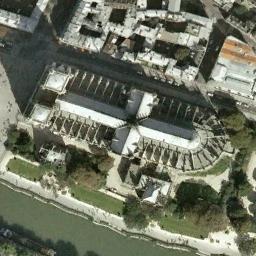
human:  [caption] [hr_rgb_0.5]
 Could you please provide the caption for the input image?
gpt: There is a church next to the river .

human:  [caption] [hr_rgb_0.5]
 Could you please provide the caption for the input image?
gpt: This is a church, Like a white cross .

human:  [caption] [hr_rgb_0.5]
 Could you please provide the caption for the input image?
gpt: A church with a white lattice roof, The main roof is a cross, And there are many building trees and driving roads around the church .

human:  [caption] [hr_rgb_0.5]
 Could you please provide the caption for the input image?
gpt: There are many buildings near the church .

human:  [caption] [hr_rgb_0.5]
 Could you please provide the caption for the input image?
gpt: The church with a white cross-shaped roof is surrounded by other buildings and some trees .